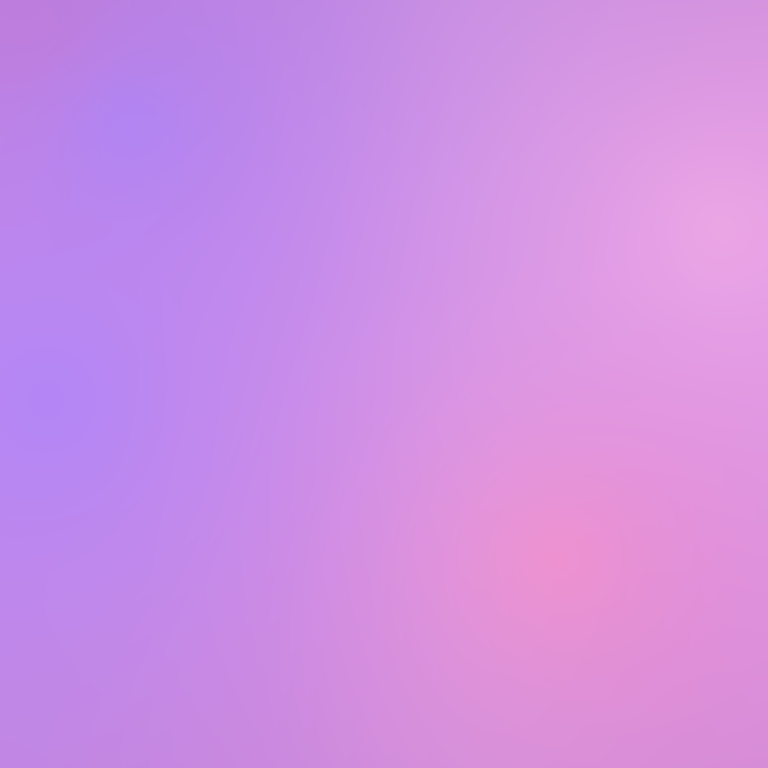
Abstract light effect, smooth gradient from soft lavender to gentle pink, serene atmosphere, diffuse glow, no room, no furniture, no objects.